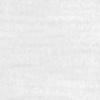
Label: no_change